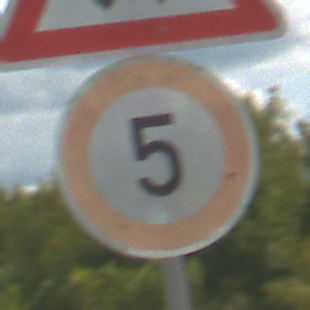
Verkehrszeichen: Geschwindigkeit5
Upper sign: KreuzungOderEinmuendung
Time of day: Midday
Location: Outdoor (Suburban)
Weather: PartlyCloudy
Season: Summer
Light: Natural